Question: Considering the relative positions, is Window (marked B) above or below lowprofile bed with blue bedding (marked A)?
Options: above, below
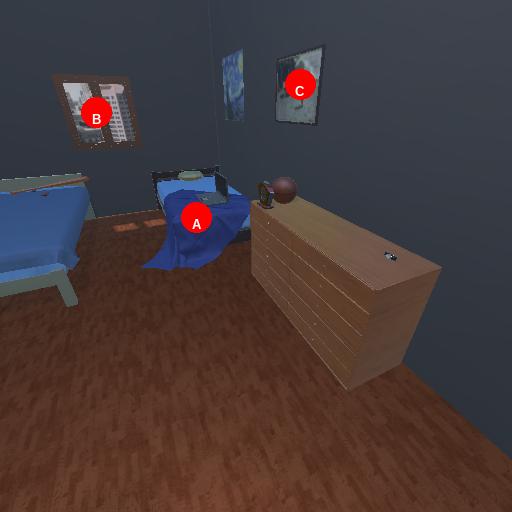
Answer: above